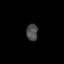
Tissue: prostate
Cell type: Myeloid cells
Senescence score: 0.7613
Nuclear area (px): 193
Mean DAPI intensity: 73.295